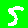
Digit: 5